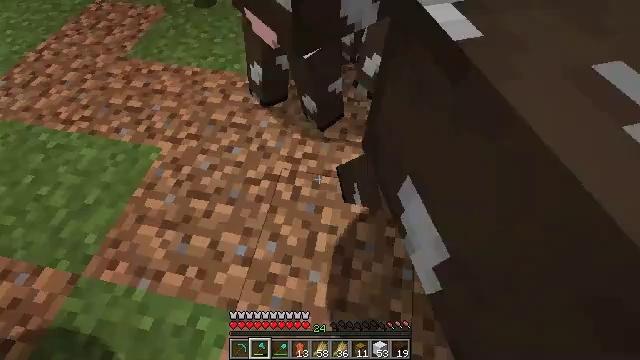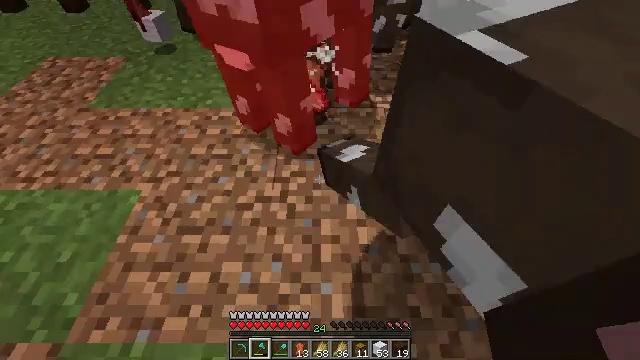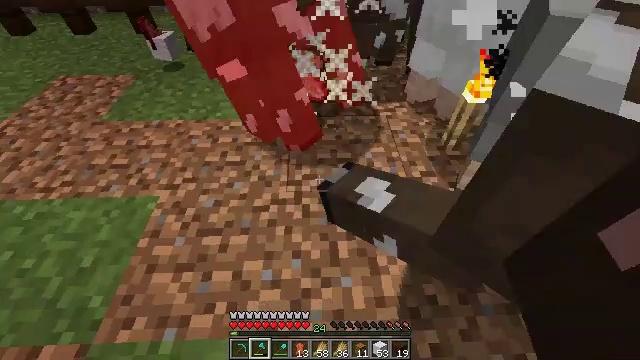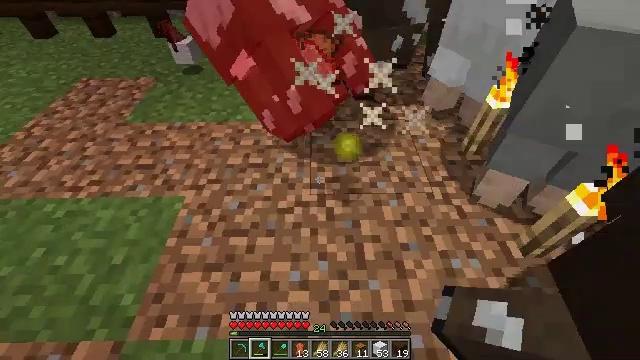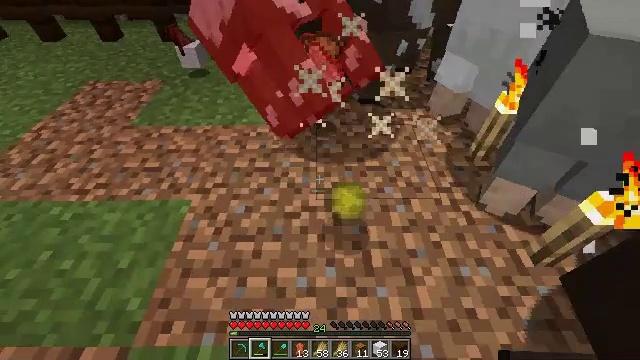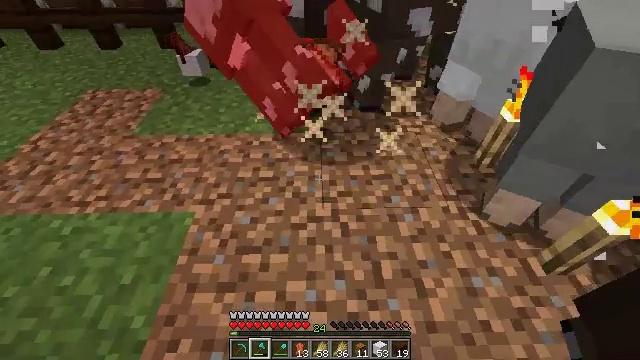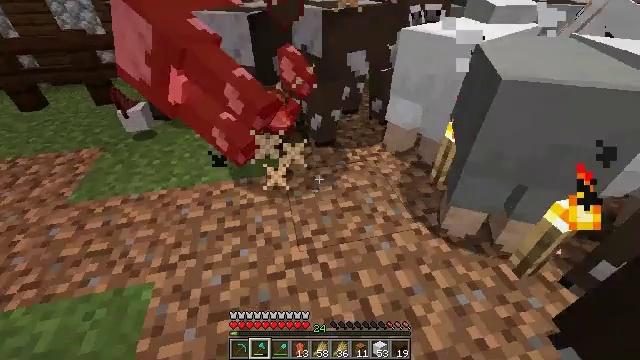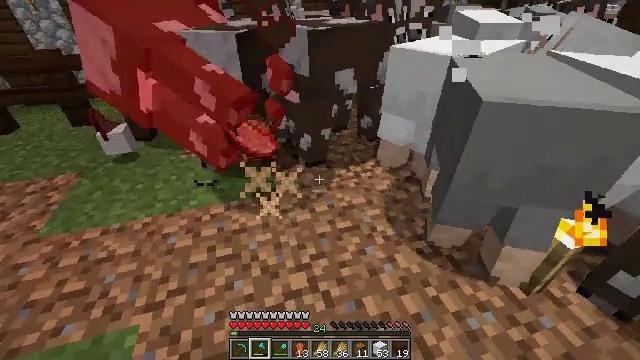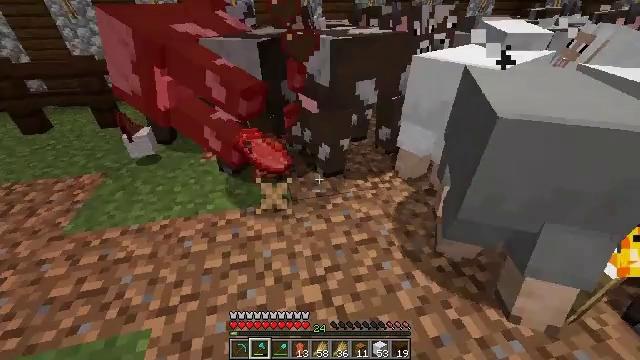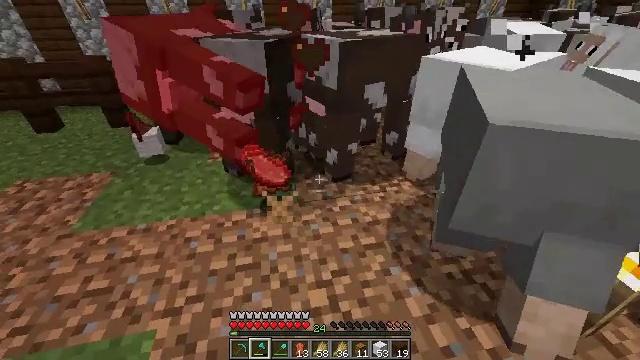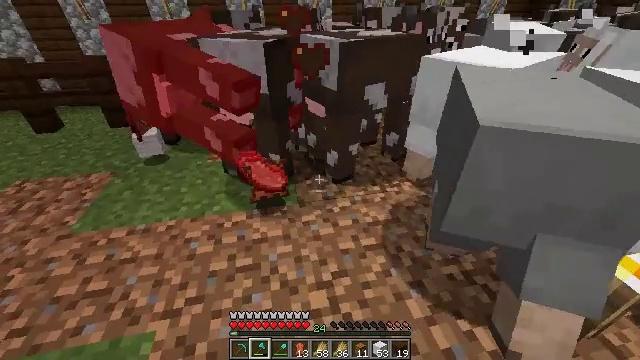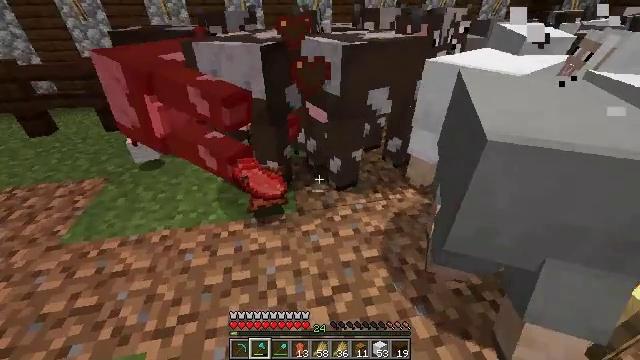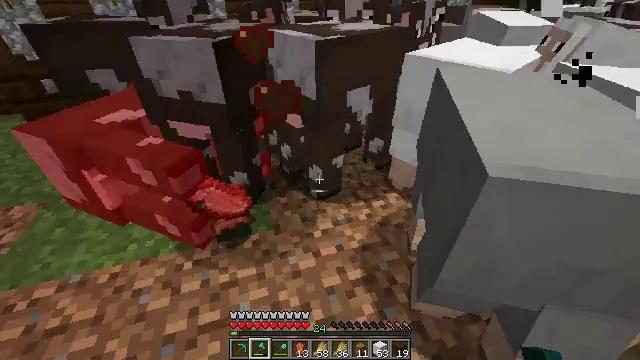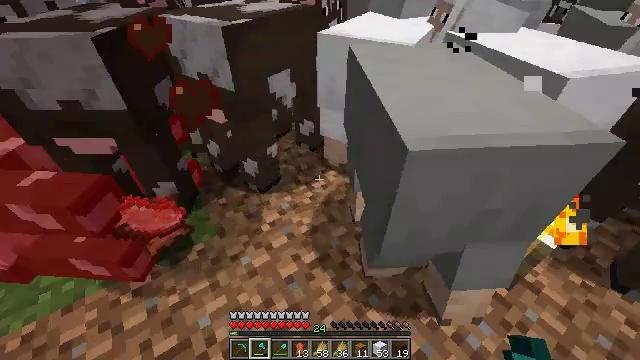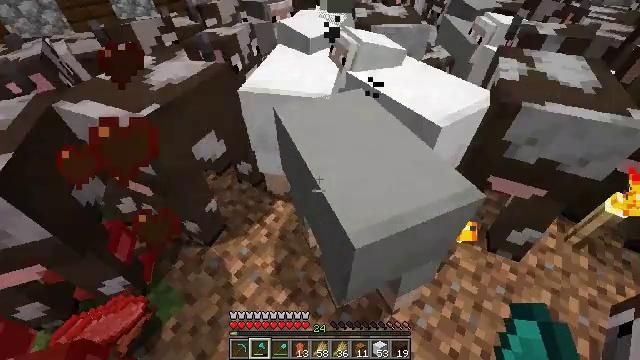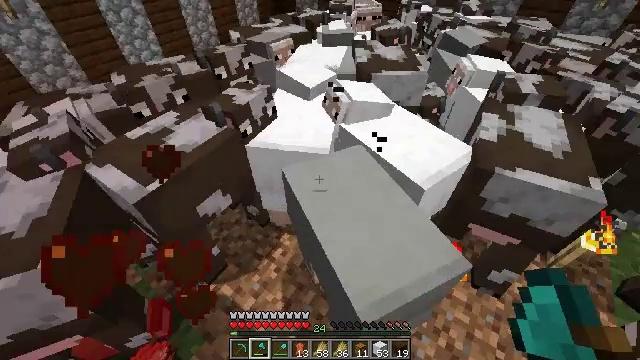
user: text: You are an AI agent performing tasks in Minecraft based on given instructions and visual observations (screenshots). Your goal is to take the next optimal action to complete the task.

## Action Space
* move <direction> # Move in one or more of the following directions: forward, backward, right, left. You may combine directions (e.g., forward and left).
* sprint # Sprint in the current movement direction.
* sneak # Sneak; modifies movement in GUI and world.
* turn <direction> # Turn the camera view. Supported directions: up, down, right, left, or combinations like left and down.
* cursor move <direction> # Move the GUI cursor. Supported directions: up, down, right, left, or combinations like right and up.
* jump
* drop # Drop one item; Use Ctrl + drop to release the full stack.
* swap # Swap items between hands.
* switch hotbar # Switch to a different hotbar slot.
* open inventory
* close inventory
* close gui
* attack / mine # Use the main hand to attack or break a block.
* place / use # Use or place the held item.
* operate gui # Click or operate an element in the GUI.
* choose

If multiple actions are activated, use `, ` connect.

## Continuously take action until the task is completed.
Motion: motion action
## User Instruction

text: Combat the sheep.
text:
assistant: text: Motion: turn right and up
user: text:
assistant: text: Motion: turn right and up
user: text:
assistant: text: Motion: turn left
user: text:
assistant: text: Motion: no_op
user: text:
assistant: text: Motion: turn up
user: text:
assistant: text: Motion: turn right and up
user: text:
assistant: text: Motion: turn right and up
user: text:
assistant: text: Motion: turn left and up
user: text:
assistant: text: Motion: turn left
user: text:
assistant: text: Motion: move forward
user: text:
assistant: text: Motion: move forward
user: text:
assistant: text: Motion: move forward, turn right and down
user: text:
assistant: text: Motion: move forward, turn right and down, jump
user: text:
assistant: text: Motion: move forward, turn right and down, jump
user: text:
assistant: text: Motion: turn right, jump
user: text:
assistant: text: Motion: turn right
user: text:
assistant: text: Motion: turn right and down
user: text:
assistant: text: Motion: turn right and down
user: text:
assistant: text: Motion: turn right and down
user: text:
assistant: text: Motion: turn down
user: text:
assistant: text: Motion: turn right and down
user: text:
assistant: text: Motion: turn right and down, attack / mine
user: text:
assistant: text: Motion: attack / mine
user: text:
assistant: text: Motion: no_op
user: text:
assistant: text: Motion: no_op
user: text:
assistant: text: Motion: turn left and up
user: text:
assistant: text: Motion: no_op